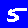
Digit: 5